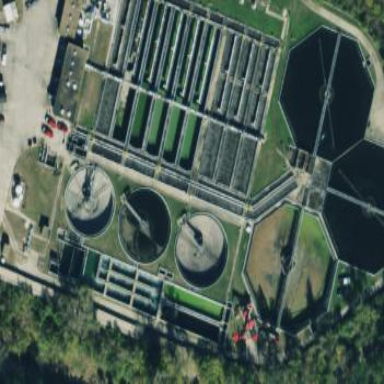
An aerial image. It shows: Wastewater plant.